Question: My dataset looks exactly like this (only with much more observations and attributes):

I want each attribute to have a binary variable with the value 1 if PersonX has it and otherwise 0, but each person must also include the attributes of others. It should look like this, where of course if Person1 has also the same attribute as Person2, the variable shouldn't be generated again :
'''
ID Class_Label A469 T593 K022K A835 Z935 U83F W5326
Person1 TRUE 1 1 1 0 0 0 0
Person2 FALSE 0 1 0 1 1 0 0
Person3 FALSE 0 0 1 0 0 1 1
'''
As you can see Person1 and Person3 have the attribute: K022K in common and Person1 and Person2 T593.
Is there any way how to solve this?
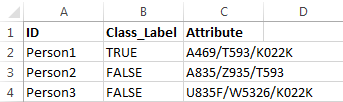
Answer: Ok, using your example as 'minimal.xlsx':
<URL>
'''
install.packages('readxl') # if you don't have this already
library(readxl)
example <- read_excel('./minimal.xlsx') # assuming file is in working directory
example$Attribute <- as.character(example$Attribute) # convert to character
attrs <- strsplit(example$Attribute, '/') # split by /
attrs <- unlist(attrs) # flatten the list
attrs <- unique(attrs) # extract uniques
for (attr in attrs) {
attr_row <- grepl(attr, example$Attribute) # boolean of True/false
attr_row <- attr_row * 1 # convert to 0, 1
example[attr] <- attr_row
}
'''
I tried to explain it in the comments, but in essence:
- - - -
The result is here:
<URL>
You can delete the original Attribute column afterward too, but that should get you what you want, is a generalized solution, and doesn't require outside libraries.
The other answer is shorter and definitely use it for quick wrangling on this, personally I often like to use base R if I can for small tasks like this, especially for scripts I want to share with others.